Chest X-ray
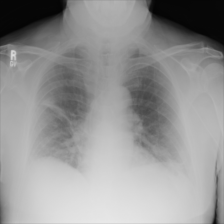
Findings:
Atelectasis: positive
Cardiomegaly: negative
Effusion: negative
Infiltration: negative
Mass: negative
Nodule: negative
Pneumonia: negative
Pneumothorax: negative
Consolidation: negative
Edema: negative
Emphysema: negative
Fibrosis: negative
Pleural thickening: negative
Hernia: negative